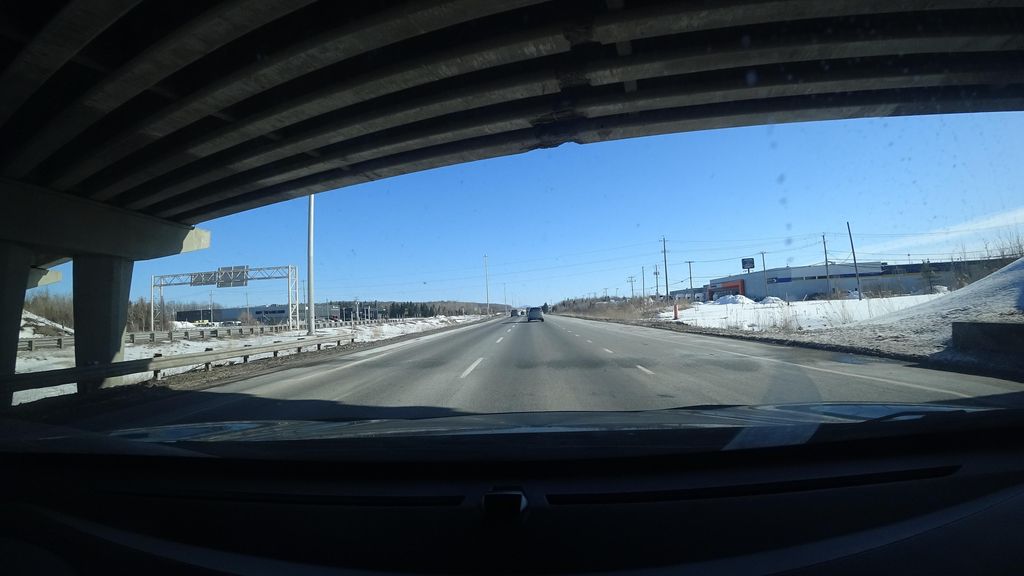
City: quebec_city